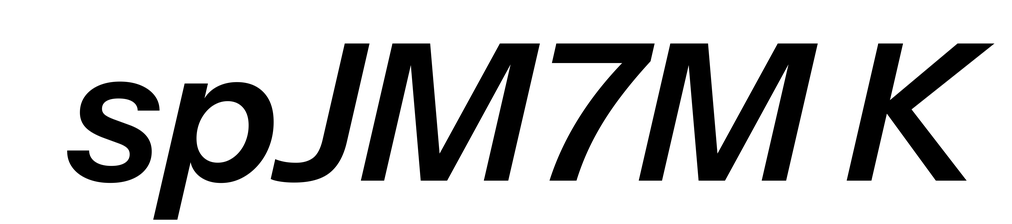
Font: InstrumentSans-Italic_SemiBold_Italic